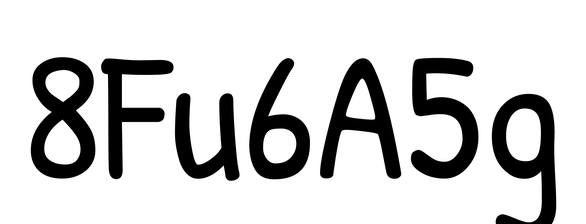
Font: PatrickHand-Regular